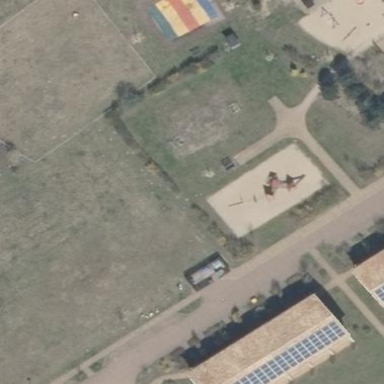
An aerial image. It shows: Playground area for leisure land.